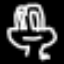
Label: frog